Interaction volume radius: 10 \u00c5
Interaction volume height: 10 \u00c5
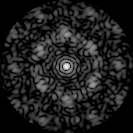
Disorder parameter: 0.6666